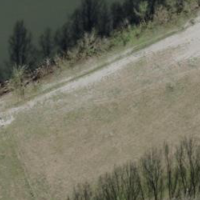
EUNIS habitat code: 24
Species observed at this site:
Cervus elaphus